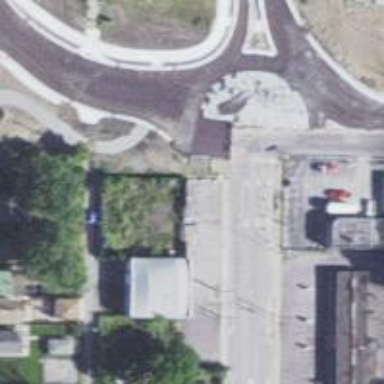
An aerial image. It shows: Secondary road around roundabout.